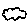
Label: cloud